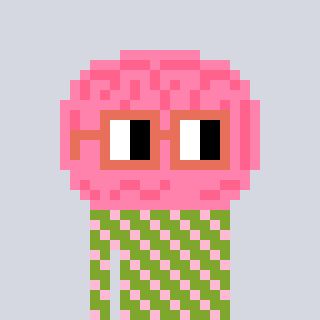
a pixel art character with square orange glasses, a brain-shaped head and a slimegreen-colored body on a cool background